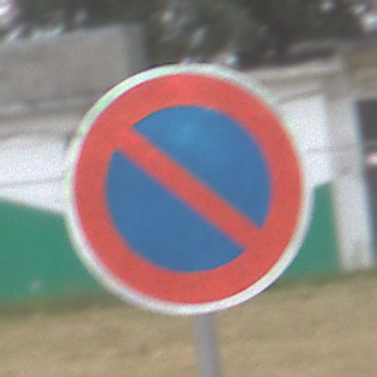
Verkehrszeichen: EingeschraenktesHalteverbot
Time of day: Midday
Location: Outdoor (Suburban)
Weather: Overcast
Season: NotSpecified
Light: Natural